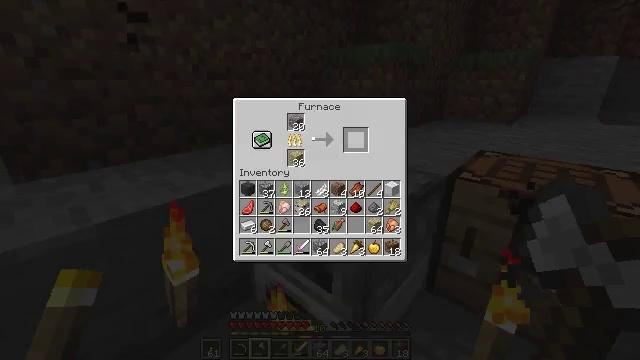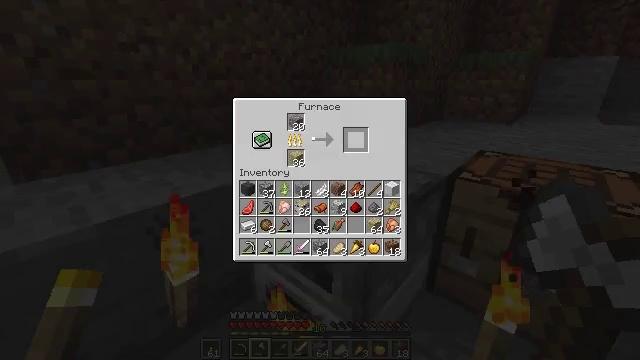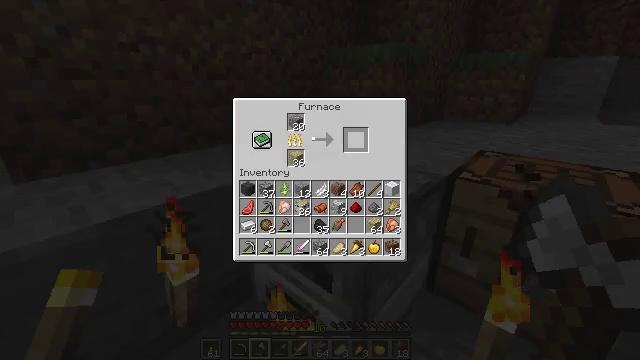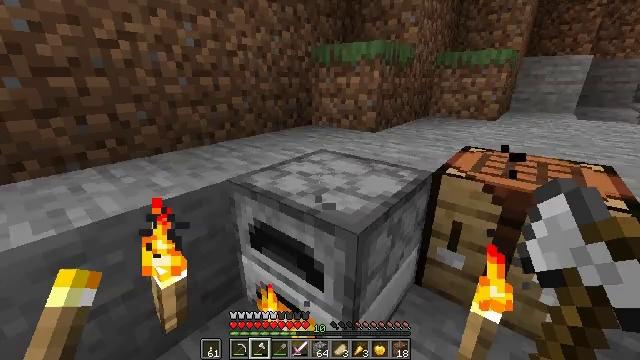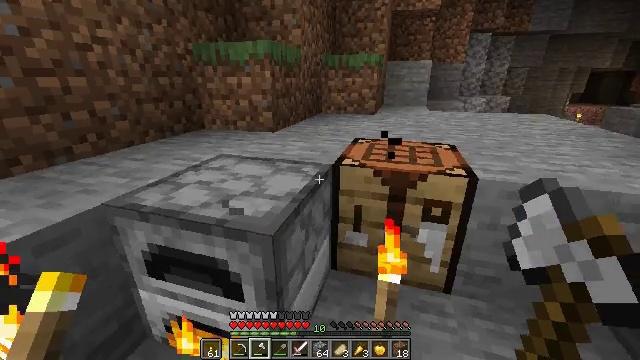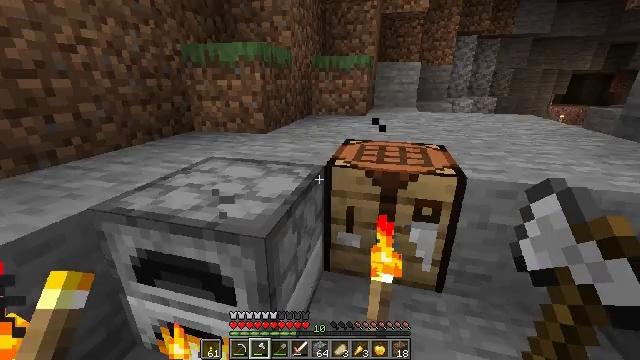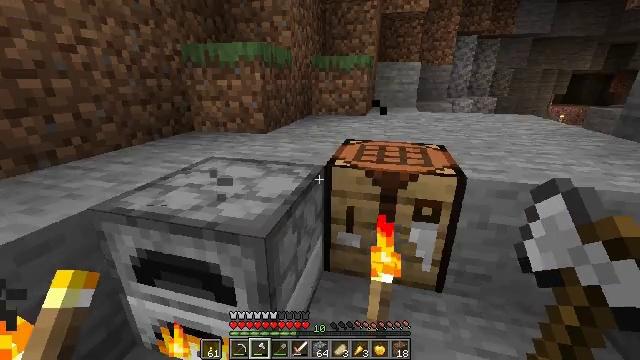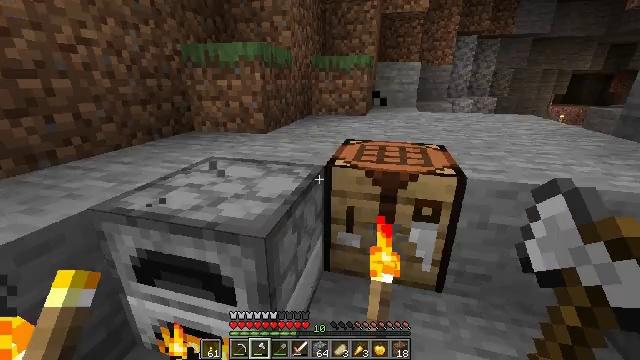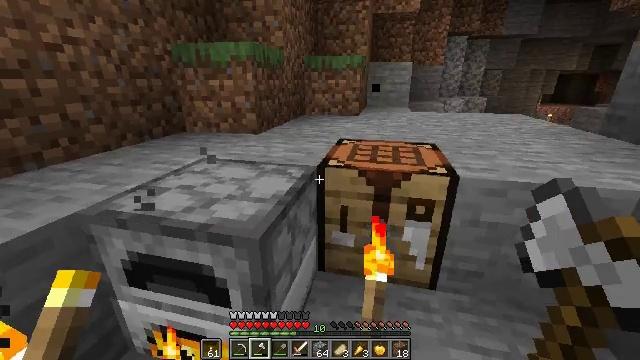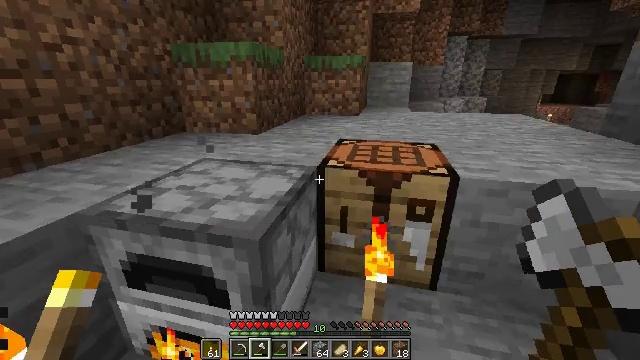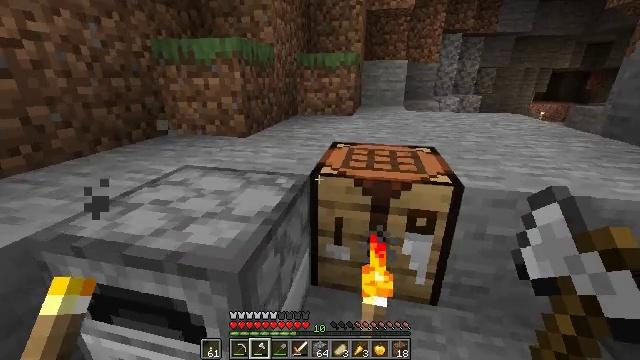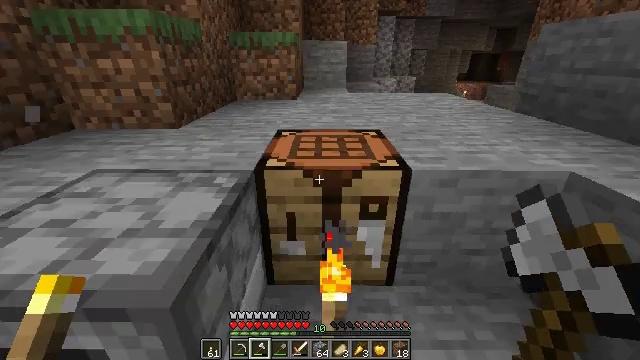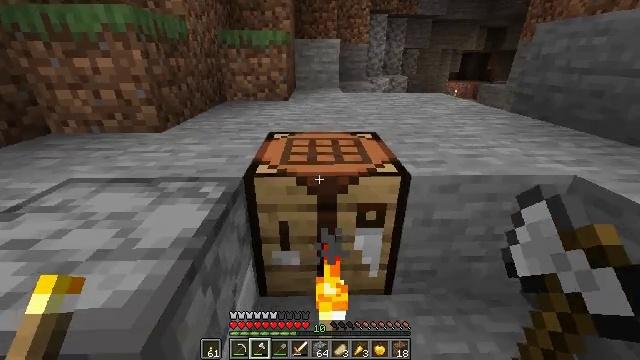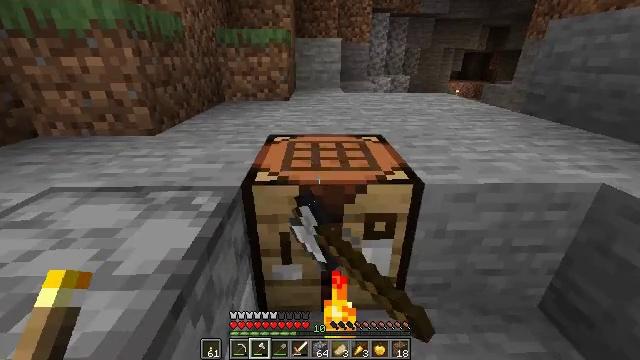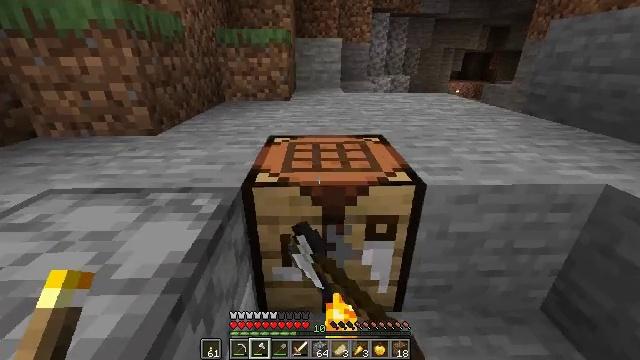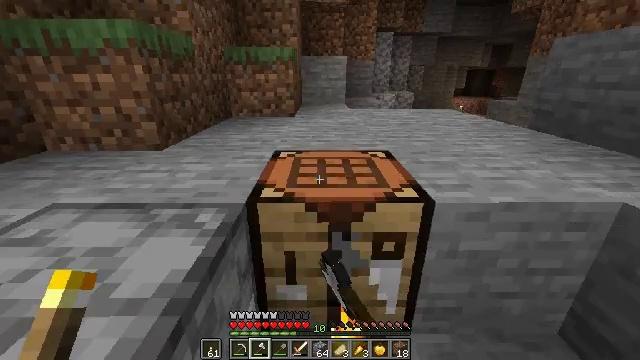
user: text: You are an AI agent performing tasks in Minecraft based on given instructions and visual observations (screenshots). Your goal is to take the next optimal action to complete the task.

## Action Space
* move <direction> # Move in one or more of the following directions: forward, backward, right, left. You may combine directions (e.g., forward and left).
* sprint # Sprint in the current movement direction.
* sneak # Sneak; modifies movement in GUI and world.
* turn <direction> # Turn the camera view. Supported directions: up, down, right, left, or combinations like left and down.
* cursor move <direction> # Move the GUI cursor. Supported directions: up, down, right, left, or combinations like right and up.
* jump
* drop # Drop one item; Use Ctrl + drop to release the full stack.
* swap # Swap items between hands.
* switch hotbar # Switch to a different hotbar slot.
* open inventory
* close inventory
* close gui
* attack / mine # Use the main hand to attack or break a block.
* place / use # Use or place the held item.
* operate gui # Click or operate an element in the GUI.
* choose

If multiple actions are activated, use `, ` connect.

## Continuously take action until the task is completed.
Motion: motion action
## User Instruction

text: Craft an iron helmet.
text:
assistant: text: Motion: open gui
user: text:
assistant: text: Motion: no_op
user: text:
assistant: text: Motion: cursor move right
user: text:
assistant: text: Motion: turn right, close gui
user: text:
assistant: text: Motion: turn right
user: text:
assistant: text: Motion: no_op
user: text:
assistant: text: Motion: no_op
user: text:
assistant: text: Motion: turn right
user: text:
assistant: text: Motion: move forward
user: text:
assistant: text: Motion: move forward, turn right
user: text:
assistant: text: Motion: move forward, turn right and down
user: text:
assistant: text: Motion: turn right, use / place
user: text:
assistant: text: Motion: use / place
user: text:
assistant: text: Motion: use / place
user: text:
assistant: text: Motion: turn left and up
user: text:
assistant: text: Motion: turn left and up
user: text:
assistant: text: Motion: open gui
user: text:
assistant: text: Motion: cursor move right and up
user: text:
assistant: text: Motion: no_op
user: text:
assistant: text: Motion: no_op
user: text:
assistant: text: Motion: no_op
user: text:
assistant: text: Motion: cursor move left and up
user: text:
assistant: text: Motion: cursor move left
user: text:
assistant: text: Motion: cursor move left
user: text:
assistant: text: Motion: cursor move left and down
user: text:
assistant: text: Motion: no_op
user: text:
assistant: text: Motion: cursor move right
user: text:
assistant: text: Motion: cursor move left
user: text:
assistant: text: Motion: cursor move left
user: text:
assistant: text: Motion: cursor move left